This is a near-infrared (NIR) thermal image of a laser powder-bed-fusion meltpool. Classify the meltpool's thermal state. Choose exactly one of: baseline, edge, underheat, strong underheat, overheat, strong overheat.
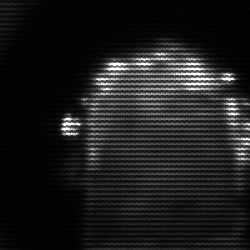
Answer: baseline